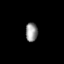
Tissue: prostate
Cell type: T cells
Senescence score: 0.2919
Nuclear area (px): 220
Mean DAPI intensity: 146.914